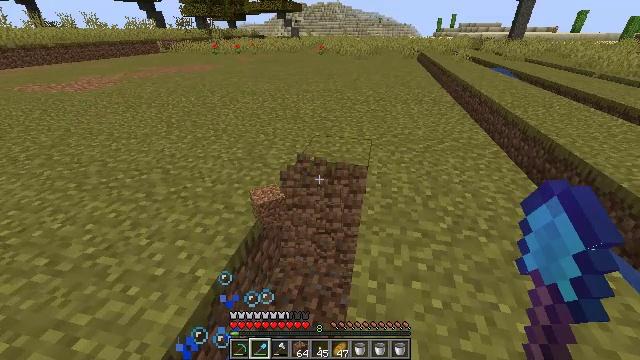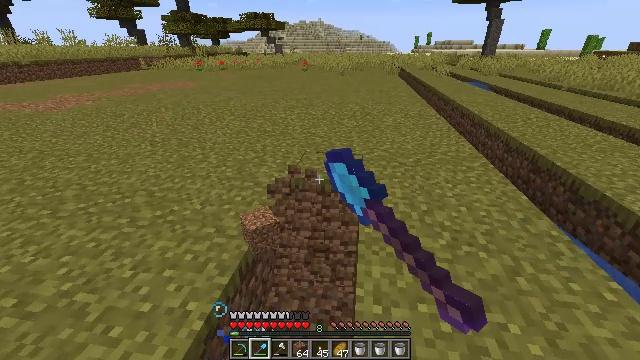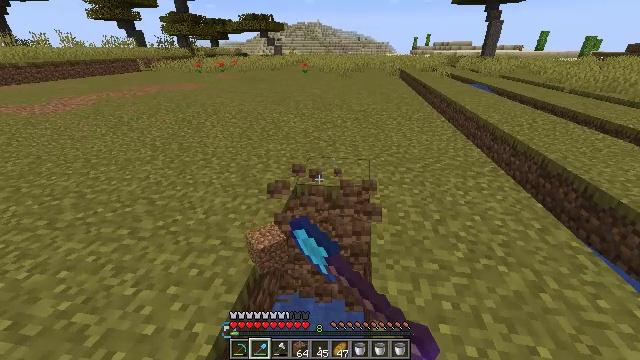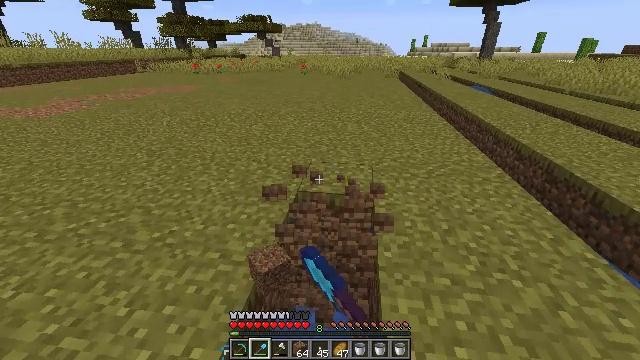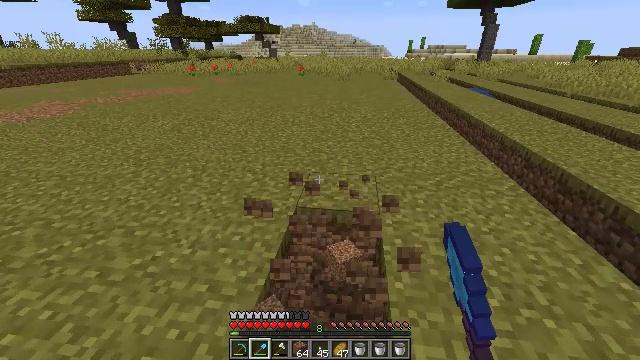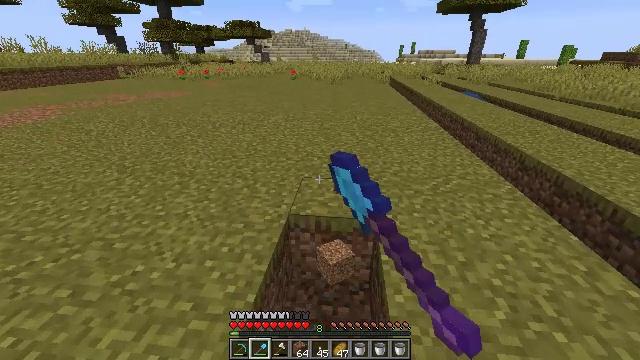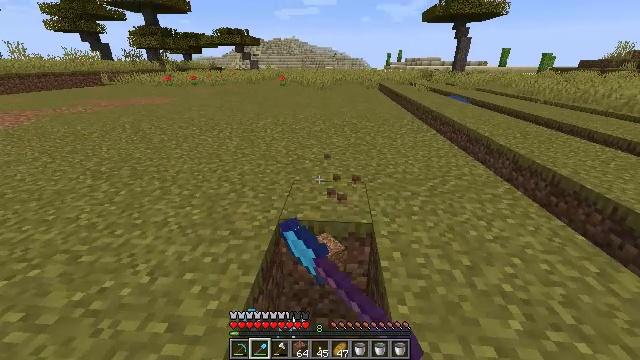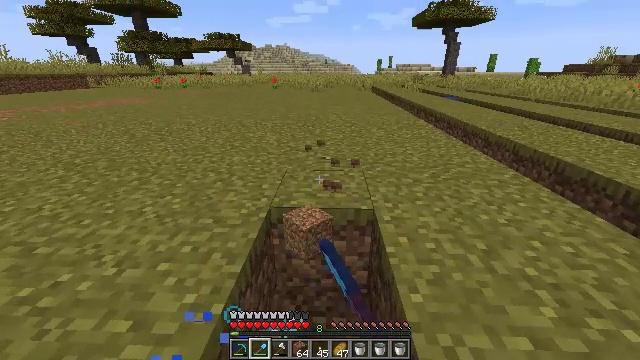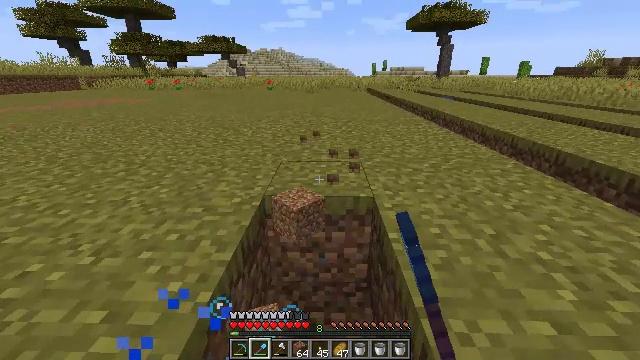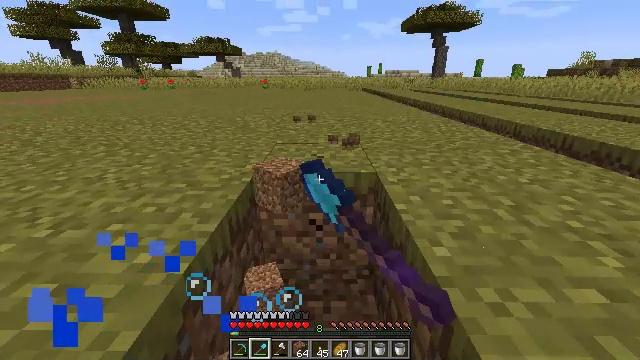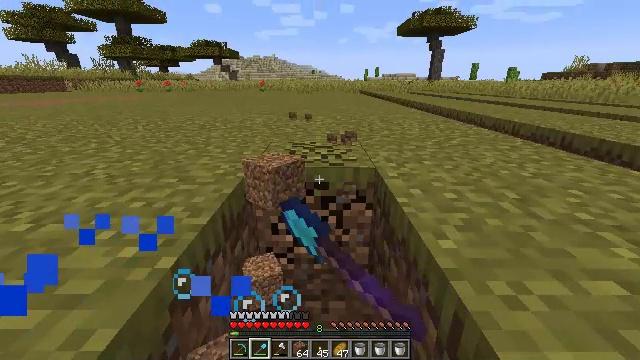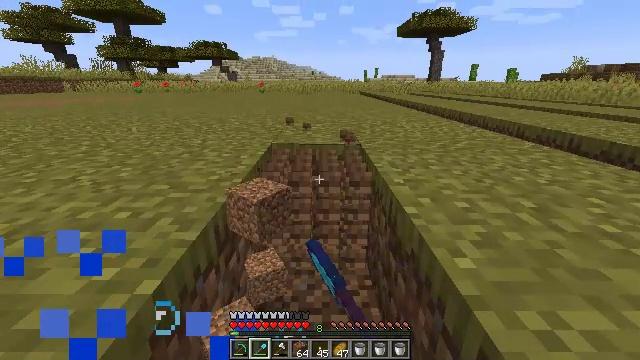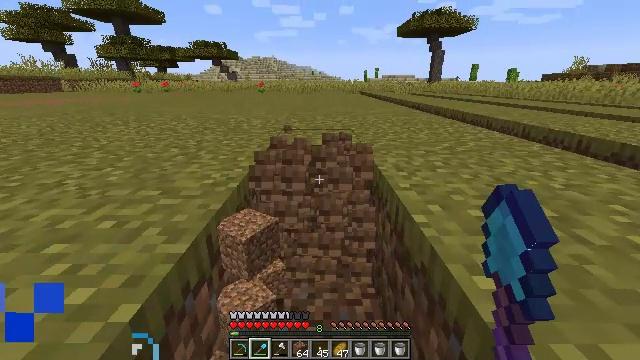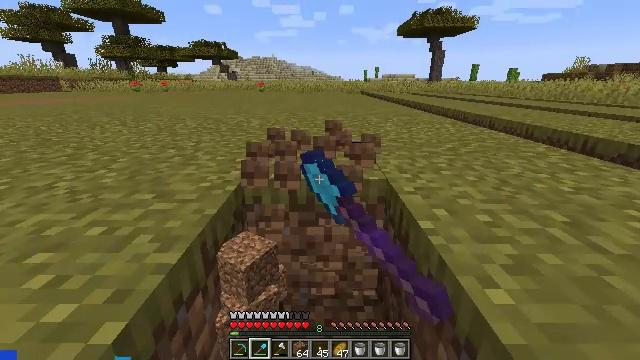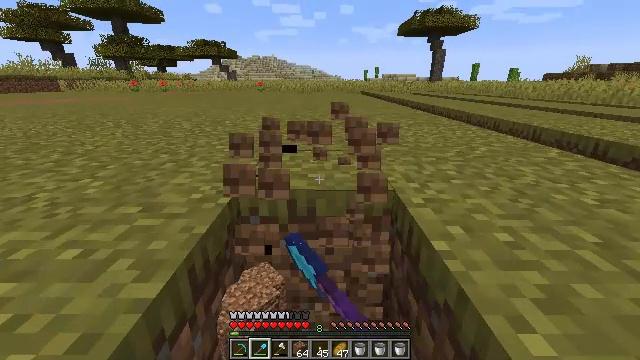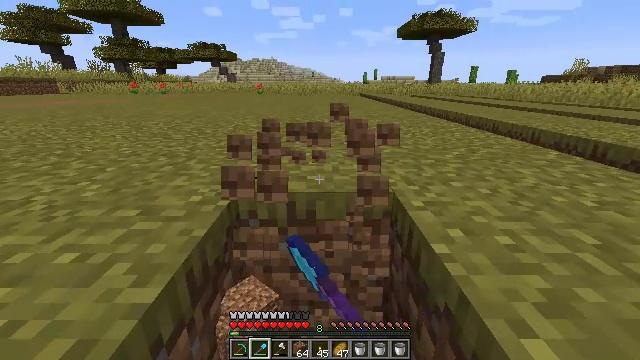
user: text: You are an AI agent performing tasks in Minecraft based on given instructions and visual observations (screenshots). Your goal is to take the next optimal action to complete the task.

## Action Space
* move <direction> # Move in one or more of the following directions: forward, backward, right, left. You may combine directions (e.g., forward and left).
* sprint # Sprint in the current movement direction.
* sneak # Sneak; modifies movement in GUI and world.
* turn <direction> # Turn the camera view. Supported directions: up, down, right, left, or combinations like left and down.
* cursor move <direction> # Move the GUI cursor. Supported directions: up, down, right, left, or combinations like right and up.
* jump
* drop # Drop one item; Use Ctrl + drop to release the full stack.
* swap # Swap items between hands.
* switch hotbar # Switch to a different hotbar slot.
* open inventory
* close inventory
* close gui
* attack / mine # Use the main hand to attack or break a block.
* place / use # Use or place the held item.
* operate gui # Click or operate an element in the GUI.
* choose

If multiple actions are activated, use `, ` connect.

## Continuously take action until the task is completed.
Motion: motion action
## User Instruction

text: Collect the grass block using a shovel.
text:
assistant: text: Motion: move forward and move left, turn right and up, attack / mine
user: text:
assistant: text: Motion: move forward, attack / mine
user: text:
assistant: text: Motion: move forward, attack / mine
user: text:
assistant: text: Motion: move forward, attack / mine
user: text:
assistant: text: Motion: move forward, turn right, attack / mine
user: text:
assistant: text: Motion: turn right and up, attack / mine
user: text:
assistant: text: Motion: turn right and up, attack / mine
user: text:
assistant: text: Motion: turn right, attack / mine
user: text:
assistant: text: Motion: attack / mine
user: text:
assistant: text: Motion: attack / mine
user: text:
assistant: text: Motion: move forward, attack / mine
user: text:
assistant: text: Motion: move forward, attack / mine
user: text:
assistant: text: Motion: move forward, attack / mine
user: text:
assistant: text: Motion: move forward, attack / mine
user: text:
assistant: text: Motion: move forward, attack / mine
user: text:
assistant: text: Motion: move forward, attack / mine
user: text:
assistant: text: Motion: attack / mine
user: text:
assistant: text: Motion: attack / mine
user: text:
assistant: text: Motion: attack / mine
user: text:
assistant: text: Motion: move forward, attack / mine
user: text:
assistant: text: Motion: move forward, attack / mine
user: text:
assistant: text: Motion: move forward, attack / mine
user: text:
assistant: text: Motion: move forward, attack / mine
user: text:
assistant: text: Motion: move forward, attack / mine
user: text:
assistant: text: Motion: move forward, attack / mine
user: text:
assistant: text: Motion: move forward, attack / mine
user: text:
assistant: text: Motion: attack / mine
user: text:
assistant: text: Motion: attack / mine
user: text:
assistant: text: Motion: attack / mine
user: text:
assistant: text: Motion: move forward, turn up, attack / mine